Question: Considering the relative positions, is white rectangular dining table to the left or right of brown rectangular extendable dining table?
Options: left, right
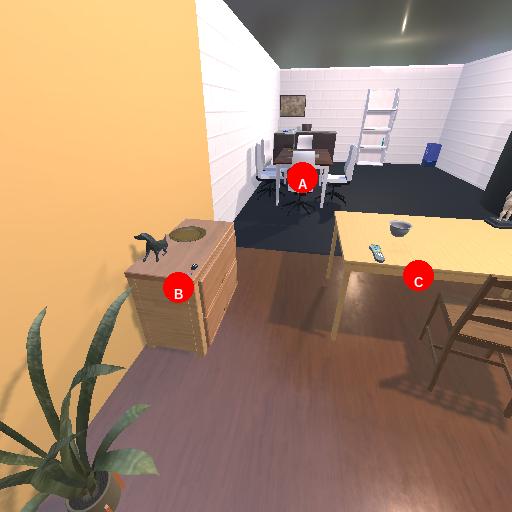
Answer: left